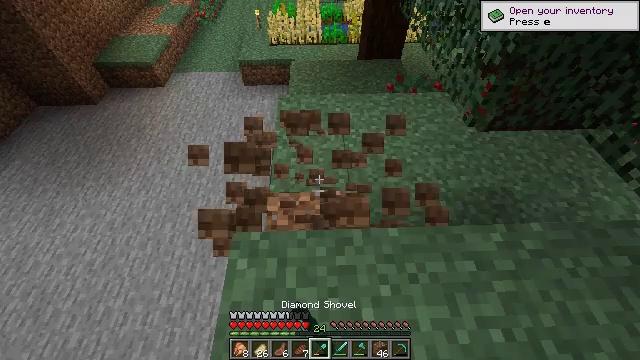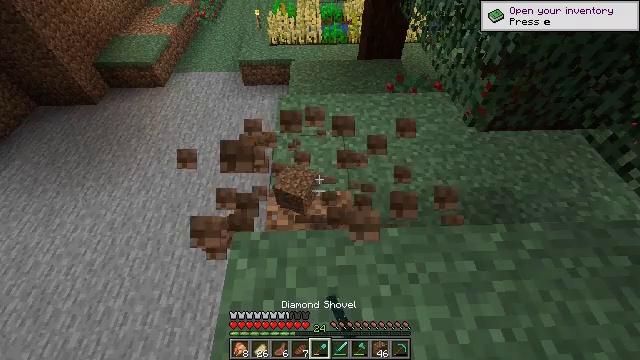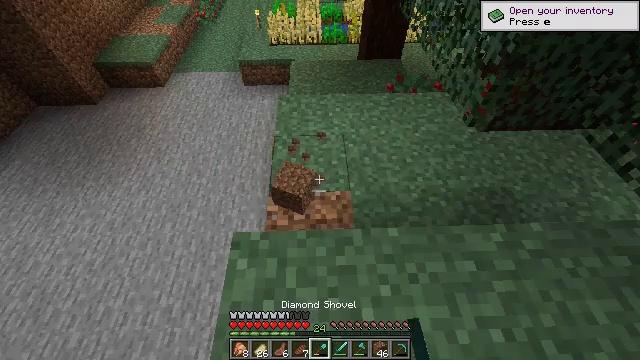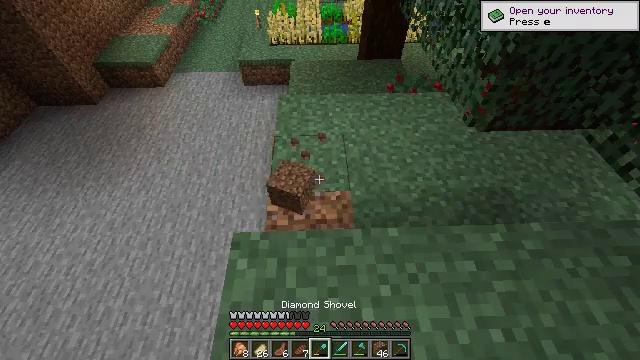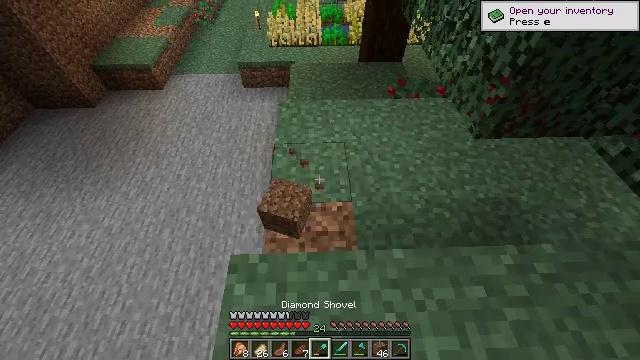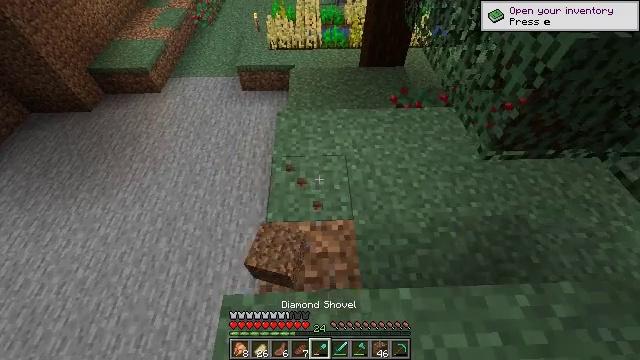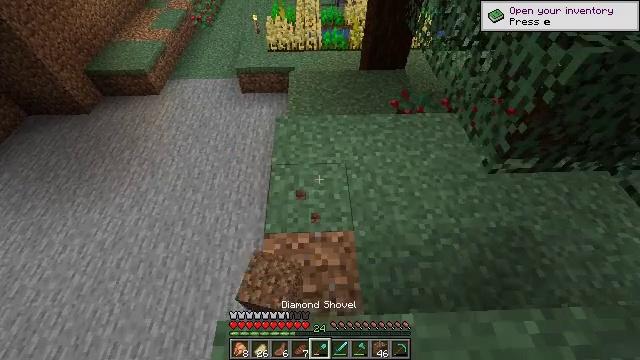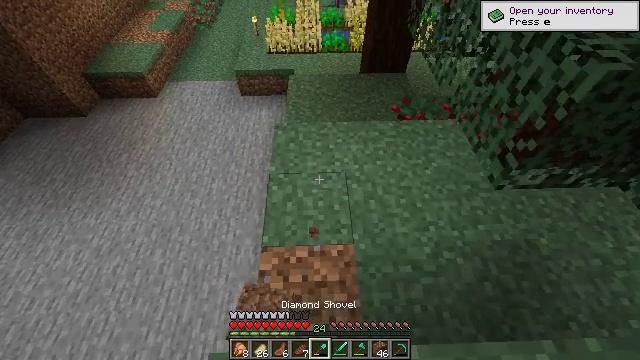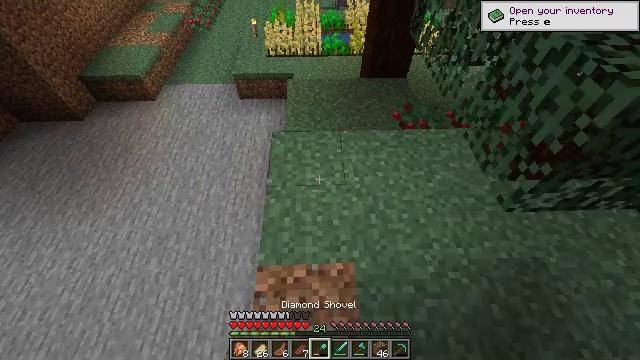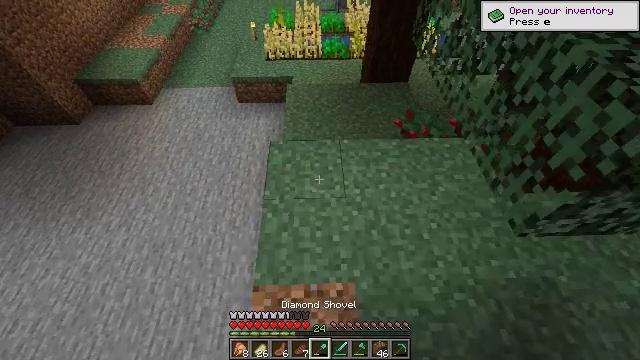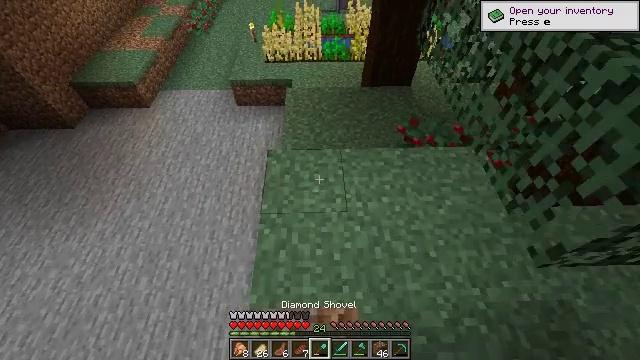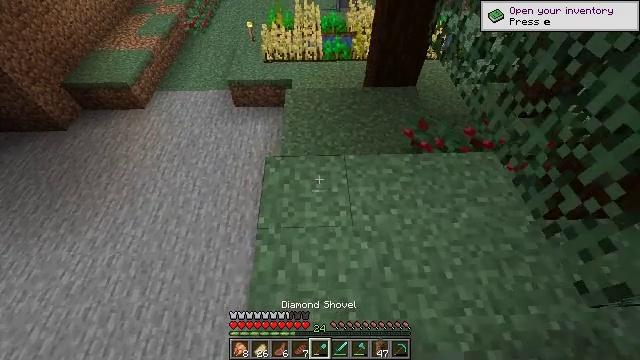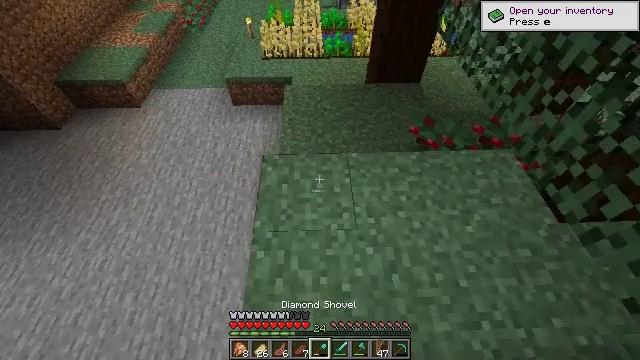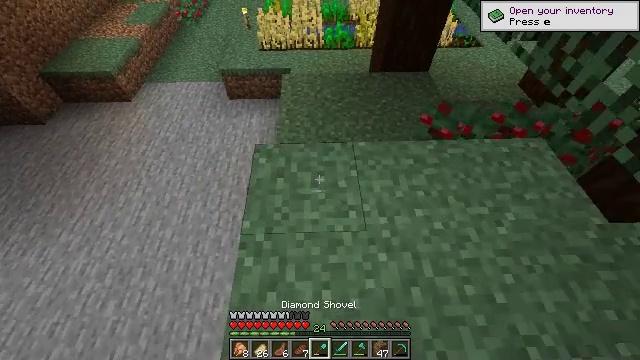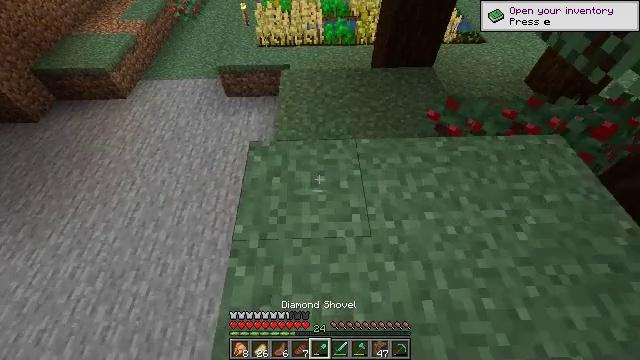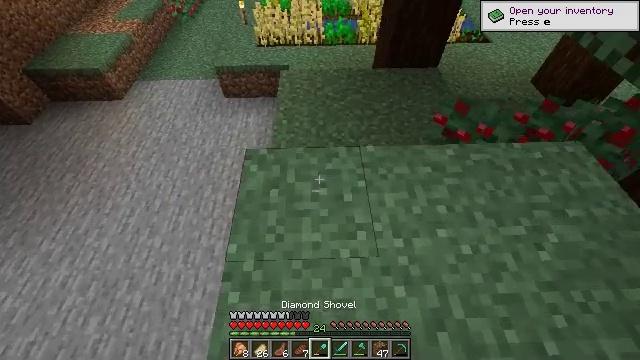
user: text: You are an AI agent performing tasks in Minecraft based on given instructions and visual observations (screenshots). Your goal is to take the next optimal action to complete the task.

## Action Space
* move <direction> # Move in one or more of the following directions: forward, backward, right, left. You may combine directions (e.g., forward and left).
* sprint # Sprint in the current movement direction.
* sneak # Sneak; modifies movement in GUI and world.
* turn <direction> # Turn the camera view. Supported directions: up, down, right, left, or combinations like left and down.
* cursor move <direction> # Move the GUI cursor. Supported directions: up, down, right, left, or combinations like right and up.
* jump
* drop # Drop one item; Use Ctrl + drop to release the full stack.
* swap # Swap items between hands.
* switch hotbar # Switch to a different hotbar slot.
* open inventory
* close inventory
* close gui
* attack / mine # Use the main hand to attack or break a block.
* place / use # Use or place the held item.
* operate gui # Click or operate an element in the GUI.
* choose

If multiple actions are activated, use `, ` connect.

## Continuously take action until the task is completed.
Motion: motion action
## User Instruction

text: Attack the large fern to gather it.
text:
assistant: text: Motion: attack / mine
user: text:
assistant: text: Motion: attack / mine
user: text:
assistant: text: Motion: move forward
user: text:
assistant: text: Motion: move forward
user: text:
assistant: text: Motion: move forward
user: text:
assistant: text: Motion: move forward
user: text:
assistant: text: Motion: move forward
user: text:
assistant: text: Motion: move forward
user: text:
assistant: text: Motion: move forward
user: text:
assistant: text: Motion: move forward
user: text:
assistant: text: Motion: move forward
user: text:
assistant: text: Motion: move forward
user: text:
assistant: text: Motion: move forward
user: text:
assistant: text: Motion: move forward
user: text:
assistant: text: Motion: move forward
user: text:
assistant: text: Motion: move forward
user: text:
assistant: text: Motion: move forward
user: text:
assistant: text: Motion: move forward
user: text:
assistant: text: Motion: move forward
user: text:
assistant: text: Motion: move forward
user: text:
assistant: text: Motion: move forward
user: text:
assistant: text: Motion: move forward
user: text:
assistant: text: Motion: move forward
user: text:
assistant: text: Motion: move forward
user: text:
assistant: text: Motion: move forward
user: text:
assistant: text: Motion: move forward
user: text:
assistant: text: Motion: move forward
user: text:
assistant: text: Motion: move forward
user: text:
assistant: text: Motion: move forward
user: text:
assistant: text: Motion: move forward